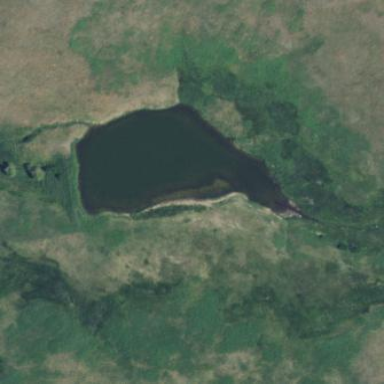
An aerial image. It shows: Reservoir.